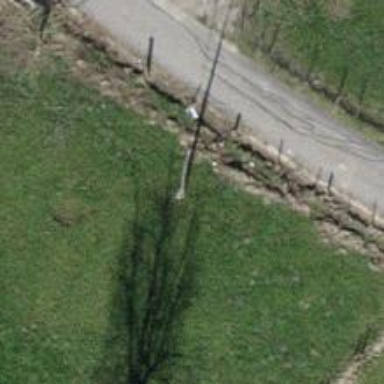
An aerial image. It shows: Power pole.